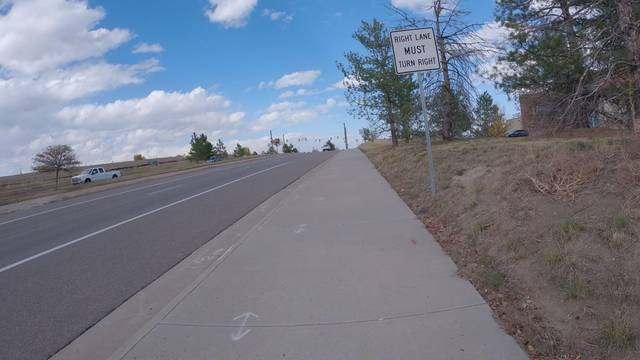
Region: United States
Coordinates: 39.596, -105.11